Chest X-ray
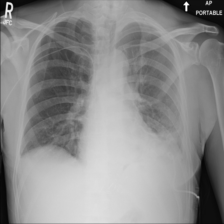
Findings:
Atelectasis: negative
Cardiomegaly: negative
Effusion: positive
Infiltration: negative
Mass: negative
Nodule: negative
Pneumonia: negative
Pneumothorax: negative
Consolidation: negative
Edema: negative
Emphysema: negative
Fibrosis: negative
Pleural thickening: negative
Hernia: negative